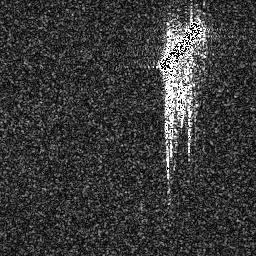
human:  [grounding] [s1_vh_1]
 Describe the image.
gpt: In the satellite image, there is  <ref>1 large ship </ref> <box>[[60, 6, 80, 28, 0]]</box> located at top right.